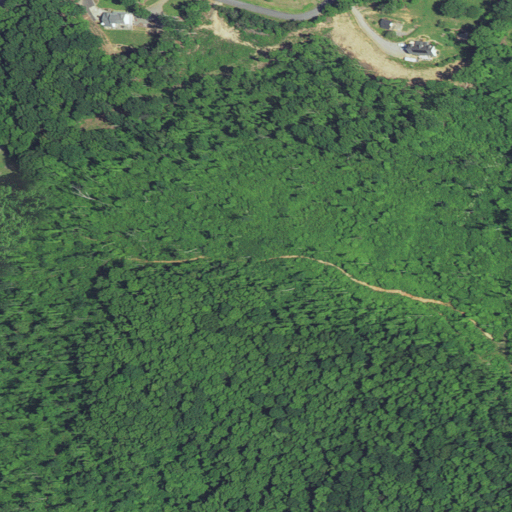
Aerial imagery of mountain in North Carolina named Redding Mountain containing deciduous forest, evergreen forest, shrub, open development, pasture, mixed forest, and low intensity development